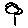
Label: flower